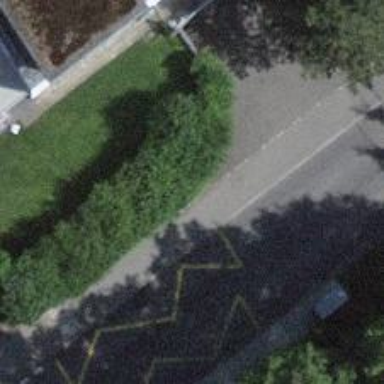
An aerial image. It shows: Kerb serving as barrier.